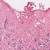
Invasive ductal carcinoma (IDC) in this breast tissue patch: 1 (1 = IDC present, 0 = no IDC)